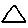
Label: triangle